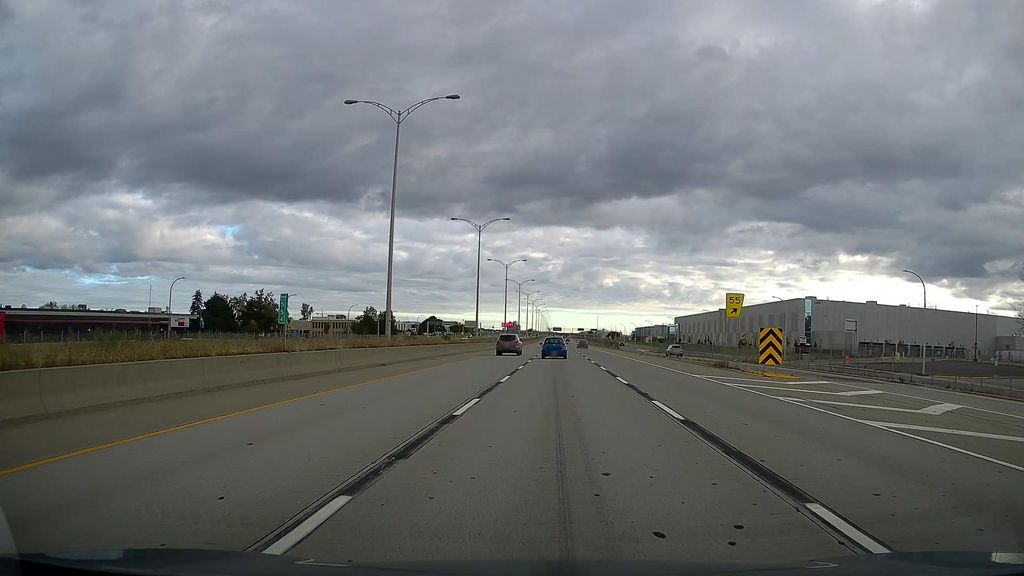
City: montreal